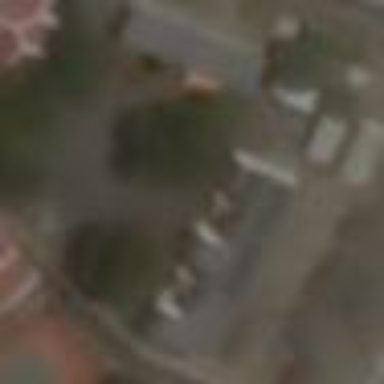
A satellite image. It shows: School building.